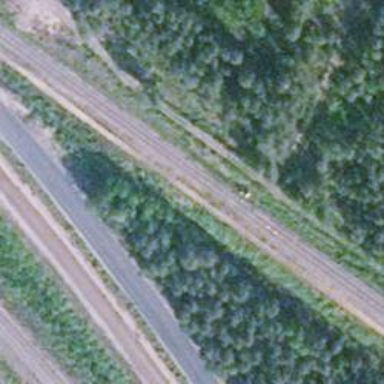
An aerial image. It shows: Railway track of class B1.